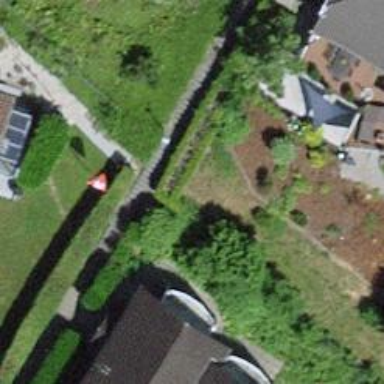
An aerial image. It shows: Hedge barrier.